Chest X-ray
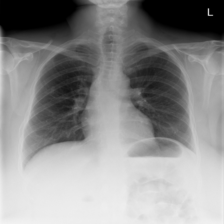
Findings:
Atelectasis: negative
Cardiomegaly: negative
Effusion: negative
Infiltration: negative
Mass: negative
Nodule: negative
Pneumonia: negative
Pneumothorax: negative
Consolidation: negative
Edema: negative
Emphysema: negative
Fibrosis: negative
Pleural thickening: negative
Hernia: negative